Interaction volume radius: 5 \u00c5
Interaction volume height: 25 \u00c5
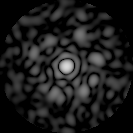
Disorder parameter: 0.8039